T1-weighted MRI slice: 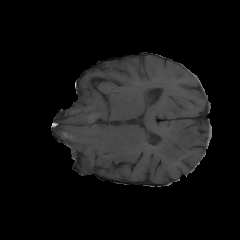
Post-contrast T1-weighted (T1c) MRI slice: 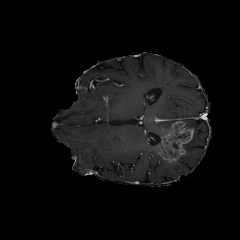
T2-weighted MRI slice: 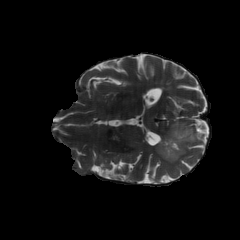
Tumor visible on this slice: yes